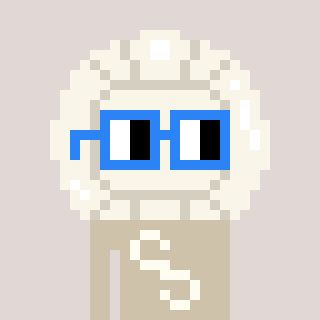
a pixel art character with square blue glasses, a volleyball-shaped head and a bege-colored body on a warm background